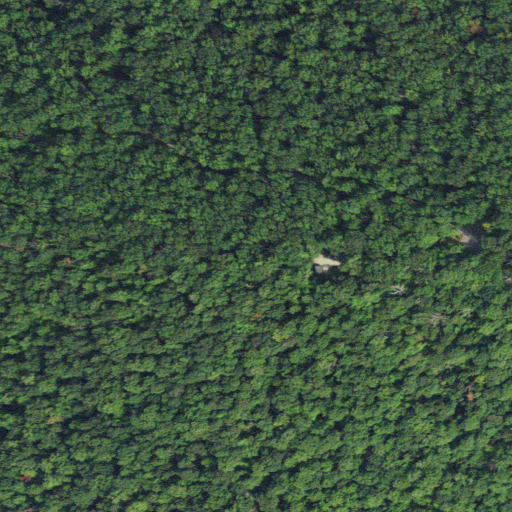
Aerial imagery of mountain in Virginia named Little Ledge Mountain containing deciduous forest and open development